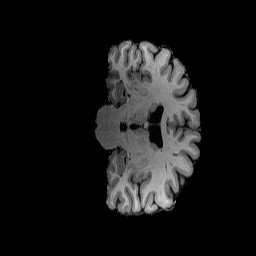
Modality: T1w
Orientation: coronal
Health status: healthy